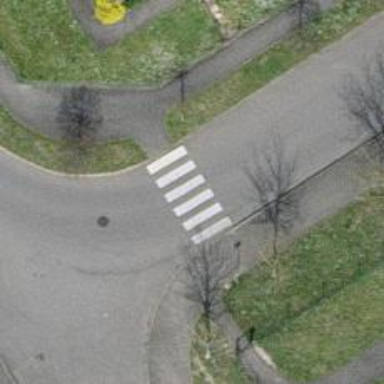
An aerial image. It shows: Marked crossing on the road.